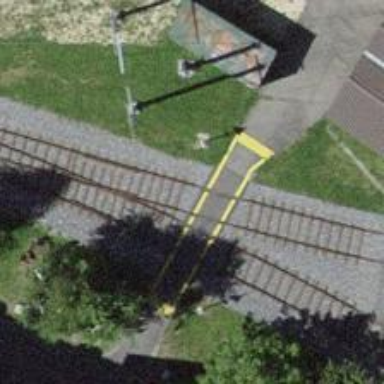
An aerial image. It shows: Crossing for the railway.